Question: '''
Fruit[] data = new[] {
new Fruit {Name = "Gala",Type = "Apple",Price = 0.75m,Quantity = 10},
new Fruit {Name = "Granny Smith",Type = "Apple",Price = 0.80m,Quantity = 7},
new Fruit {Name = "Tasty",Type = "Strawberries",Price = 1.90m,Quantity = 20}
};
var grouped = from fruit in data
group fruit by fruit.Type;
'''
'grouped' type is : 'System.Linq.GroupedEnumerable<ConsoleApplication15.Fruit,string,ConsoleApplication15.Fruit>'
have a look on it :
my question :
if grouped contains items ( implements ienumerable ) - why its type is 'GroupedEnumerable'
and
'''
IEnumerable <System.Linq.IGrouping<string,ConsoleApplication15.Fruit>>
'''
why did they create a new Type aka 'GroupedEnumerable' ?
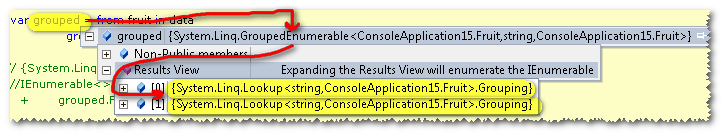
Answer: If you have an in .Net, it has to be of some concrete type, it can't be an interface. So, for example, 'new IList<int>()' is not valid, you have to do something like 'new List<int>()'.
If you have a , its type can be an interface, so you can write, for example, 'IList<int> list = new List<int>()'.
And that's exactly what's happening here. The type of the 'grouped' is 'IEnumerable<IGrouping<string,Fruit>>' (although it's not clear from the code, because you're using 'var'). The type of the referenced by that variable is 'GroupedEnumerable<Fruit, string, Fruit>', which is an internal type used by the implementation of 'GroupBy()'. It can't be 'IEnumerable', because you can't have an instance of an interface.
The Visual Studio debugger is showing you the runtime type of the object, because that's what debugger is for: to show you the runtime information.